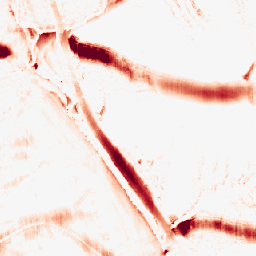
Category: morphological
Decomposition family: morphological_ellipse
Decomposition parameters: operation: opening
width: 30
height: 10
Upsampling method: nearest
Upsampling parameters: scale: 4
Upsampling scale: 4